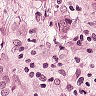
Metastatic tissue present: yes